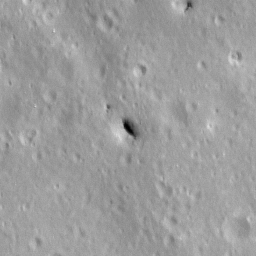
Pit: Stevinus 18
Host crater: Stevinus
Host type: impact_melt
Lunar coordinates: latitude -32.123, longitude 54.875